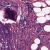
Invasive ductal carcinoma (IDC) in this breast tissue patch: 0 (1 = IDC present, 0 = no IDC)